Interaction volume radius: 10 \u00c5
Interaction volume height: 10 \u00c5
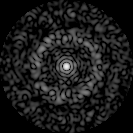
Disorder parameter: 0.8134